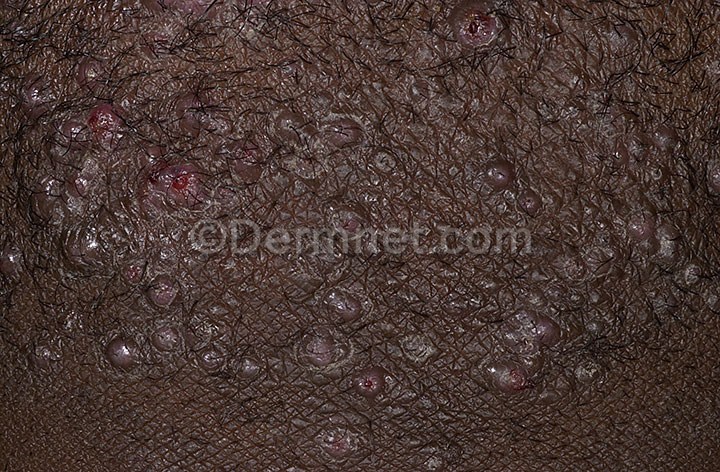
Disease: Hair Loss Photos Alopecia and other Hair Diseases